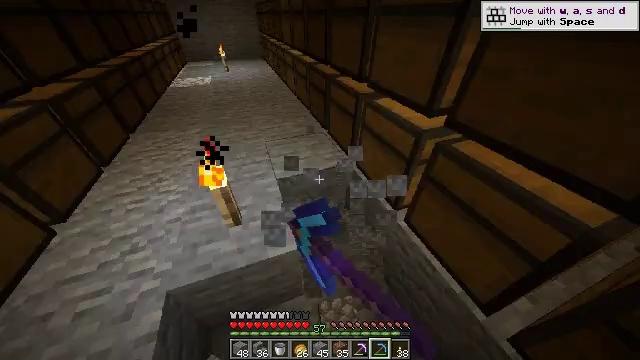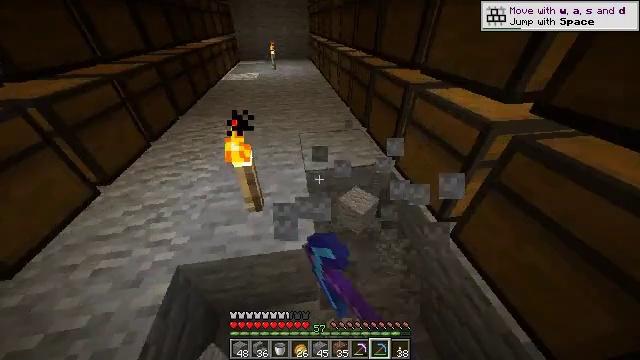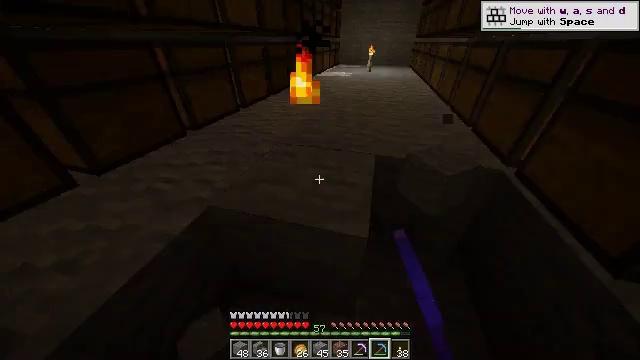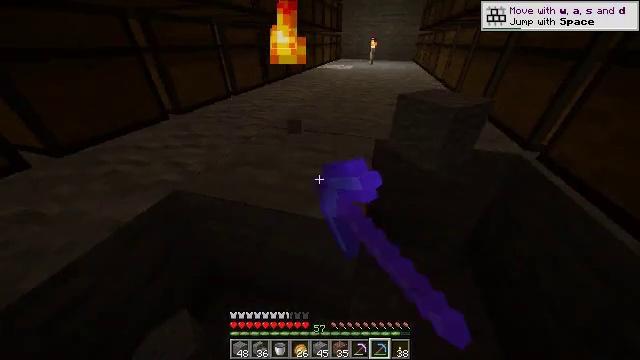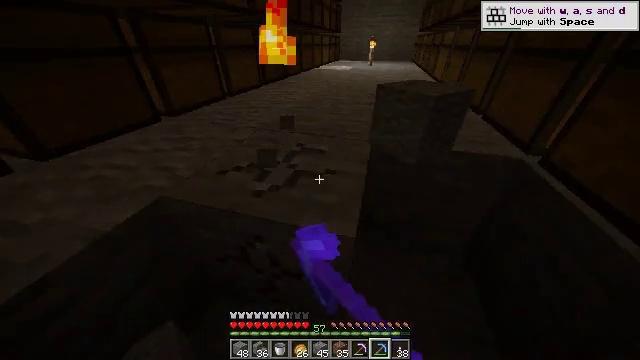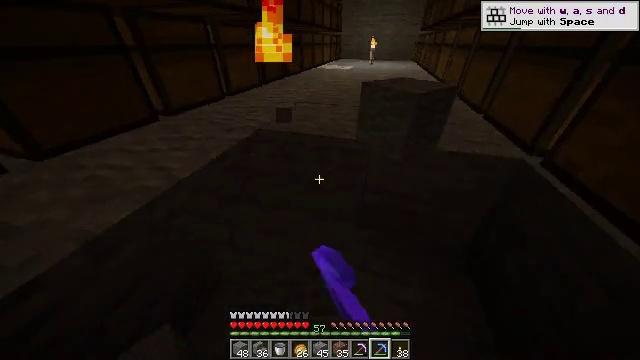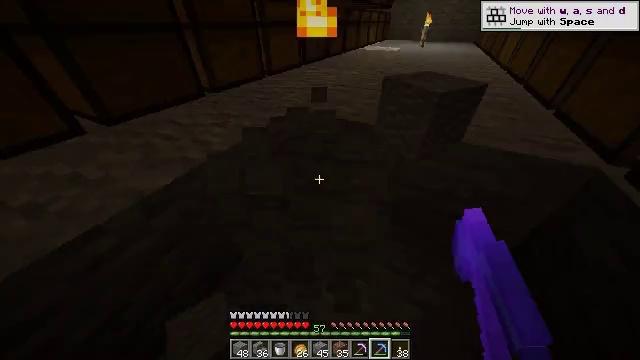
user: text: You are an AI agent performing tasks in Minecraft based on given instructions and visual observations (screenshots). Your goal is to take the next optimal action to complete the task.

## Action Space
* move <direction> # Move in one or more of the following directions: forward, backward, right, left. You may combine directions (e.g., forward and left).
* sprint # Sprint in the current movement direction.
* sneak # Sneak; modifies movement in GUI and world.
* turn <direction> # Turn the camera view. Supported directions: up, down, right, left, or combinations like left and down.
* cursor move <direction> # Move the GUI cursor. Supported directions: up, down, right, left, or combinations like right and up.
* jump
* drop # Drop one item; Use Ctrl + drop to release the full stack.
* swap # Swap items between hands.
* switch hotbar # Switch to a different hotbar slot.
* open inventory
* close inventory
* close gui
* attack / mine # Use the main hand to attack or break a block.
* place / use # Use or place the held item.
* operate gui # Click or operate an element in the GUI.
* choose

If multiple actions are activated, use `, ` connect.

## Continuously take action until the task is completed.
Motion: motion action
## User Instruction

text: Mine the torch on the wall.
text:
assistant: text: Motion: turn left and up, attack / mine
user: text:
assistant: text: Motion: turn left and up, attack / mine
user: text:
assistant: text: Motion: attack / mine
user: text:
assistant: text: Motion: attack / mine
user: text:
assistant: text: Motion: attack / mine
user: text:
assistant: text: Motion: turn left and down, attack / mine
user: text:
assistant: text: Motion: turn down, attack / mine